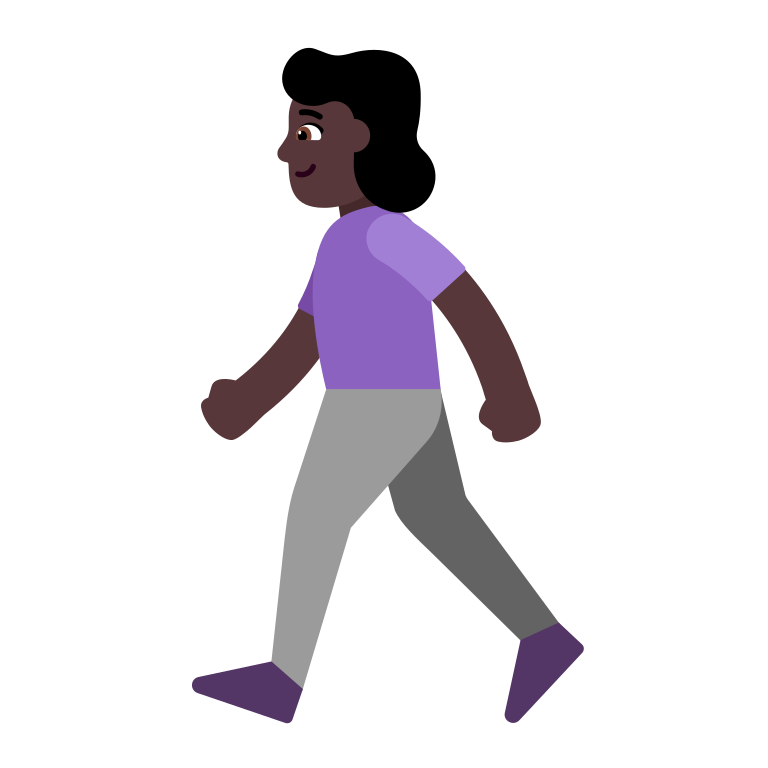
woman walking flat dark